Question: We have an iOS drawing app. Currently, the drawing is implemented with OpenGL ES 1.1. We use some algorithms to smooth the lines such as Bezier curves. So, when touch events occur, we get some set of points out of touch event points (based on algorithms) and draw these points. We also use brush texture for points to have more natural look.
I wonder if it's possible to implement these algorithms in OpenGL ES 2.0 shaders. Something like to call an OpenGL function to draw lines made of touch points and on output have smoothed brush-textured curve rendered.

Points P0, P1, ... P4 here are touch events and the points on red curve - output points, with such step for T so that the distance between two neighbor points on curve is not greater than 1 pixel.
And here is the link with Bezier algorithm explanation:
<URL>
Any help is much appreciated.
Thanks.
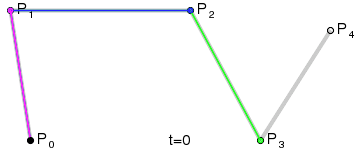
Answer: You cannot generate new vertices inside the vertex shader (you can do it in the geometry shader, which ES doesn't have). The number of output vertices is always the same as the number of input vertices, you can only change their positions (and ohter attributes of course).
So you would have to draw a line strip made out of enough vertices to guarantee a smooth enough curve. What you can do is put in always the same line strip, having the curve parameter values T as 1D vertex positions. In the shader you then use this input position (the parameter value) to compute the actual 2D/3D position on the curve using the DeCasteljau algorithm (or whatever) and the points P0 to P4 which you put into the shader as constants (uniform variables in GLSL terms).
But I'm not sure if that would really buy you anything over just computing those points on the CPU and putting them into a dynamic VBO. What you save is the copying of the curve points from CPU to GPU and the computation on the CPU, but on the other hand your vertex shader is much more complex. It needs to be evaluated which is the better approach. If you need to compute the curve points each frame (because the control points change each frame) and the curve is rather high detail, it might not be that bad an idea. But otherwise I don't think it really pays. And also your shader won't be adaptable that easily to a changing number of control points/curve degree at runtime.
But once again, you cannot put in 5 control points and generate N curve points on the GPU. The vertex shader always works on a single vertex and results in a single vertex, the same as the fragment shader always works on a single fragment (say pixel, though it isn't one yet) and result in a single (or no) fragment.